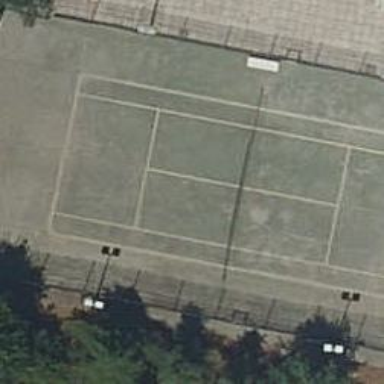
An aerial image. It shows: Tennis court on pitch designated for leisure land.